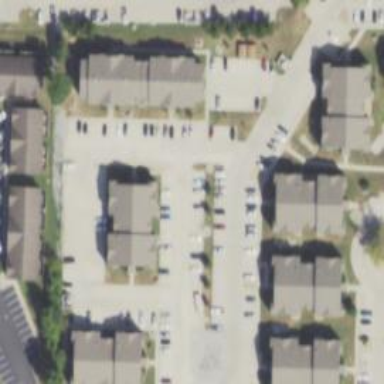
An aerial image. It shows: Parking space.